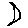
Label: moon